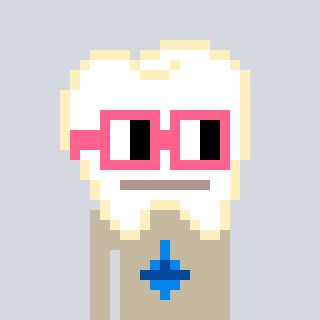
a pixel art character with square pink glasses, a tooth-shaped head and a bege-colored body on a cool background